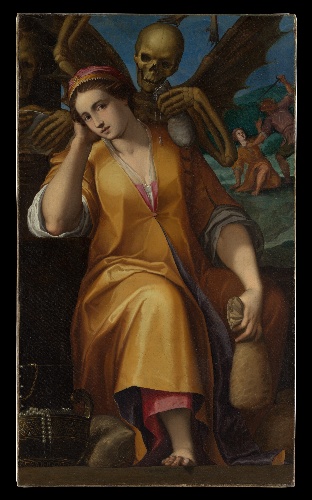
Title: Allegory of Avarice
Artist: Jacopo Ligozzi
Artist bio: Italian, Verona 1547–1627 Florence
Object type: Painting
Classification: Paintings
Medium: Oil on canvas
Dimensions: 54 7/8 x 33 1/4 in. (139.4 x 84.5 cm)
Department: European Paintings
Credit line: Gift of Eric Seiler and Darcy Bradbury, and Edward A. and Karen S. W. Friedman, 1991
Accession year: 1991
Repository: Metropolitan Museum of Art, New York, NY
Tags: Skeletons|Women|Allegory